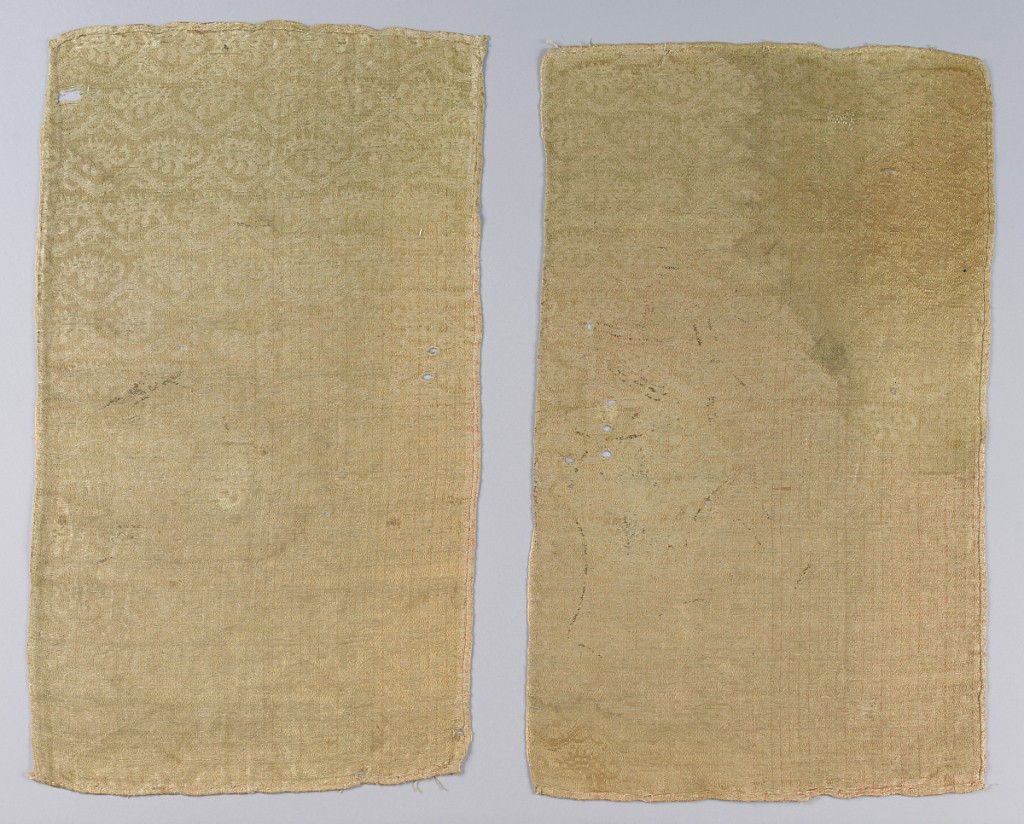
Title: Textile
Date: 16th–17th century
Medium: silk and wool(?) Technique: 6-harness satin damask
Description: Coarse damask with small-scale design of close-set lines in symmetrical, curved zigzags with small stylized leaves in areas formed by diverging curves.